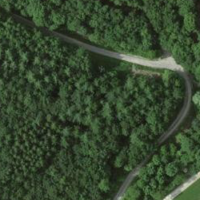
EUNIS habitat code: 44
Species observed at this site:
Tussilago farfara